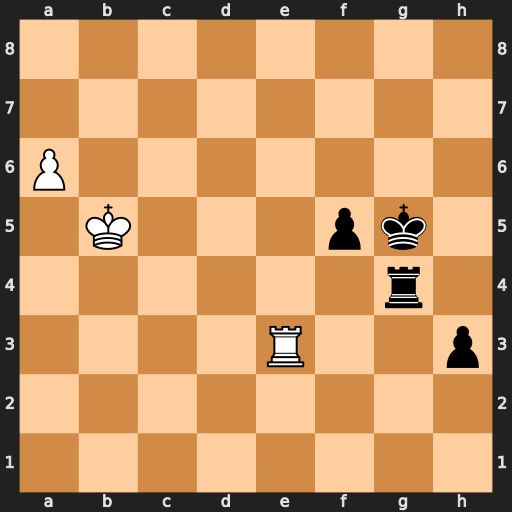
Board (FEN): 8/8/P7/1K3pk1/6r1/4R2p/8/8
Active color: w
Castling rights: -
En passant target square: -
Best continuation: a7 Re4 Rxe4 fxe4 a8=Q